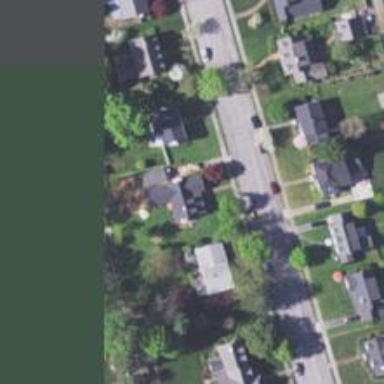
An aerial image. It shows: Neighborhood.